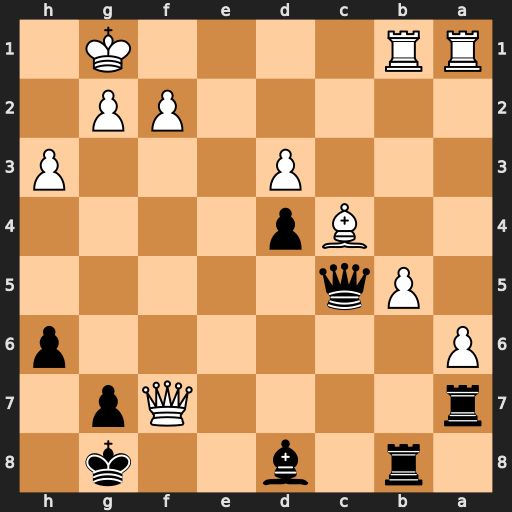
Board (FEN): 1r1b2k1/r4Qp1/P6p/1Pq5/2Bp4/3P3P/5PP1/RR4K1
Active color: b
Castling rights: -
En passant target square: -
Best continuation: Rxf7 a7 Ra8